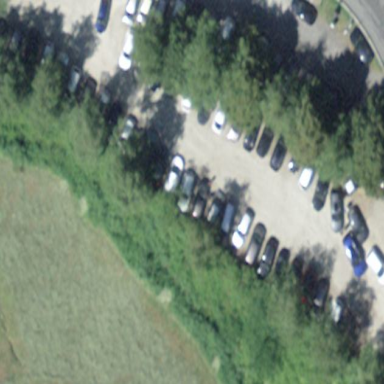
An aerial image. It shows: Parking area with gravel surface.